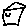
Label: house